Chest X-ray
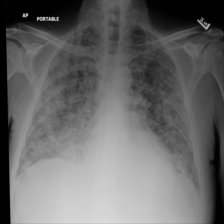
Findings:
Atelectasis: negative
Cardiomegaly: negative
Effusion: negative
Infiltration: negative
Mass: negative
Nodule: negative
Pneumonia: negative
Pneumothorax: negative
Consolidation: negative
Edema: negative
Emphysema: negative
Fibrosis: negative
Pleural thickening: negative
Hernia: negative